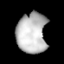
Tissue: lung
Cell type: Epithelial cells
Senescence score: 0.1674
Nuclear area (px): 1182
Mean DAPI intensity: 187.453